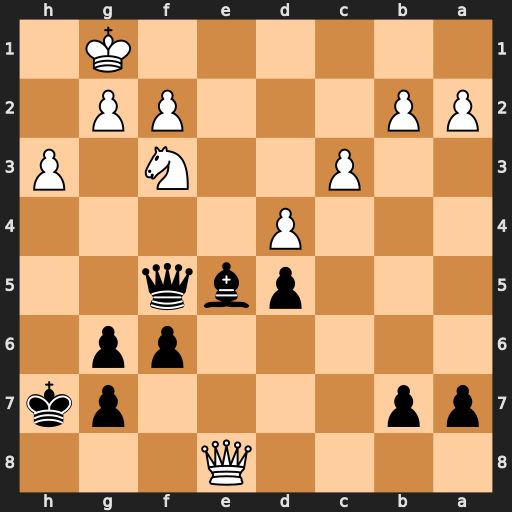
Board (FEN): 4Q3/pp4pk/5pp1/3pbq2/3P4/2P2N1P/PP3PP1/6K1
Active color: b
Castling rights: -
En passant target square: -
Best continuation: Qb1+ Ne1 Qxe1#